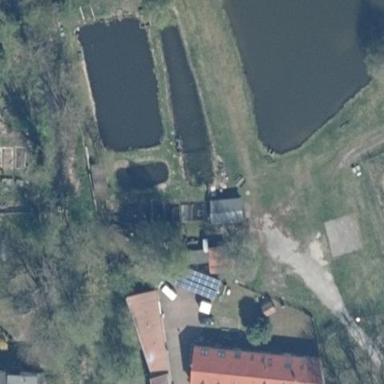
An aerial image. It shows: Pond surrounded by natural water.